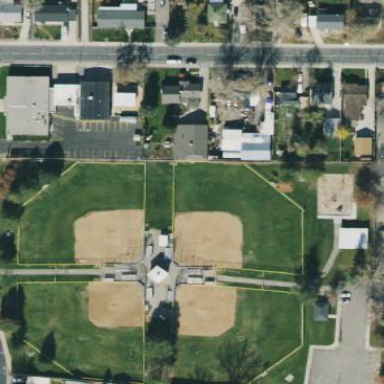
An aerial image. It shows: Baseball pitch for leisure land activities.